Question: I'm creating a larger number of plots in R and save them as PDF (using grDevices / pdf). Is there an easy way to add a (meta-data) table of contents to the PDF as it is created?
I don't mean to add a separate page, but a TOC that PDF viewers like Preview.app display in the sidebar to make navigation easier.)
Example of such a TOC:

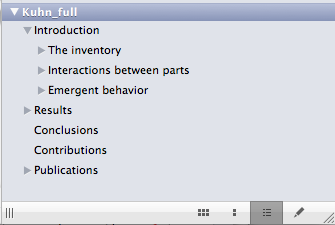
Answer: The only way I know is with LaTeX, but you don't necessarily need Sweave; perhaps you could just generate the LaTeX file directly with your RPython code. If you've got two pictures which are 6x6 (the default size) named 'tmp-001.pdf' and 'tmp-002.pdf', this is how you'd make a section called Section A with two subsections for the two pictures.
'''
\documentclass{article}
\usepackage[paperwidth=6in, paperheight=6in, margin=0in]{geometry}
\usepackage{hyperref}
\usepackage{graphicx}
\parindent 0pt
\begin{document}
\pdfbookmark[1]{Section A}{anchorname_aa}
\pdfbookmark[2]{plot aa}{anchorname_aa}
\includegraphics{tmp-001.pdf}
\newpage
\pdfbookmark[2]{plot bb}{anchorname_bb}
\includegraphics{tmp-002.pdf}
\end{document}
'''